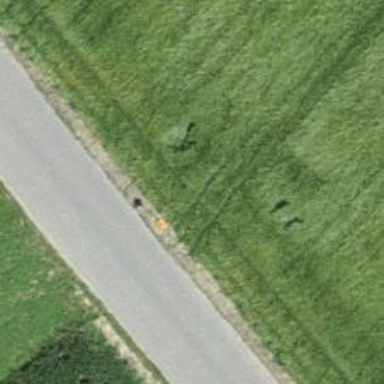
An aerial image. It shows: Aerial marker.